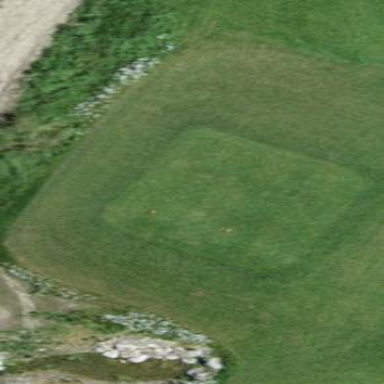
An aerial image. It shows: Grass area designated as golf tee.